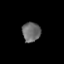
Tissue: skin
Cell type: Epithelial cells
Senescence score: 0.2755
Nuclear area (px): 353
Mean DAPI intensity: 106.776